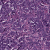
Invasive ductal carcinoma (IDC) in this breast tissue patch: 1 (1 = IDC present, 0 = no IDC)